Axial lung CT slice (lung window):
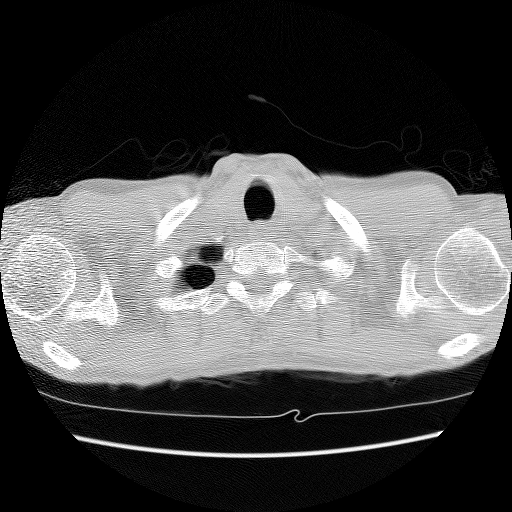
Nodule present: no